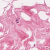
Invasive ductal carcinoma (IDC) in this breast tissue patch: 0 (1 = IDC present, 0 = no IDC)